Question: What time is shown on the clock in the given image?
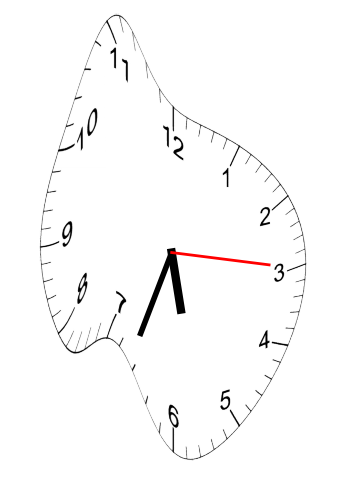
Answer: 05:33:15